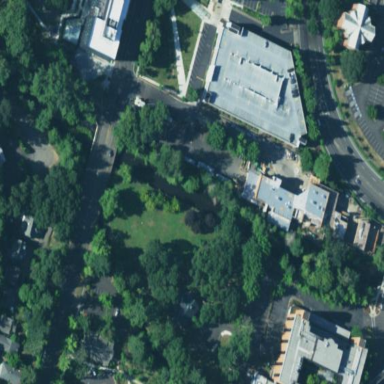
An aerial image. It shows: Park.